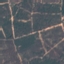
Land use / land cover class: PermanentCrop